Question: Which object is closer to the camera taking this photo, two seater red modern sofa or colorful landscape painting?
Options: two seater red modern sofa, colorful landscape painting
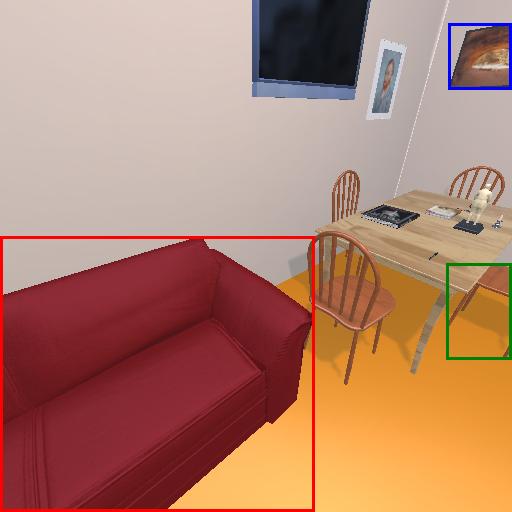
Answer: two seater red modern sofa